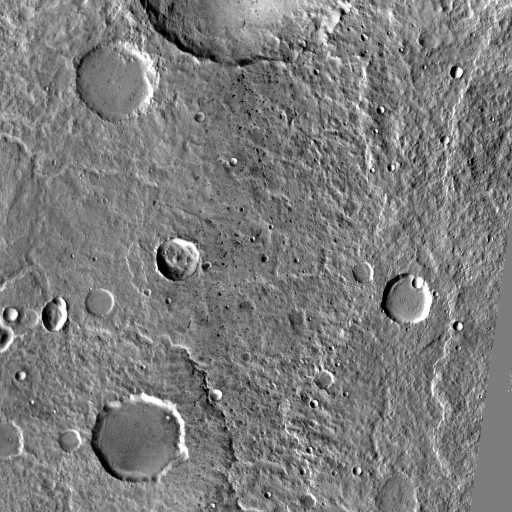
Crater classes present: Background, Other, Buried, Secondary